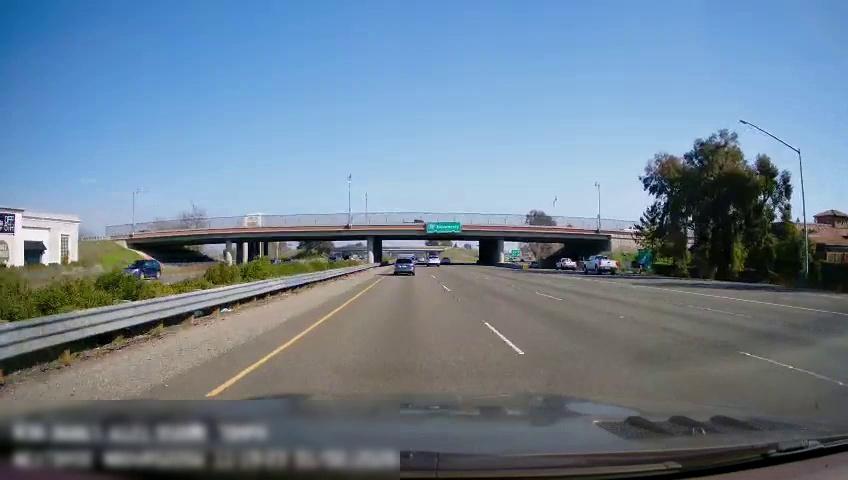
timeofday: Day
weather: Sunny
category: Drivable Space
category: Drivable Space
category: Vehicles | Car
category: Vehicles | SUV
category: Vehicles | SUV
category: Vehicles | Truck
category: Vehicles | Car
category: Vehicles | Car
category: Lanes | Current Lane
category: Lanes | Current Lane
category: Lanes | Alternate Lane
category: Lanes | Alternate Lane
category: Traffic | Lights
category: Traffic | Lights
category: Traffic | Signs